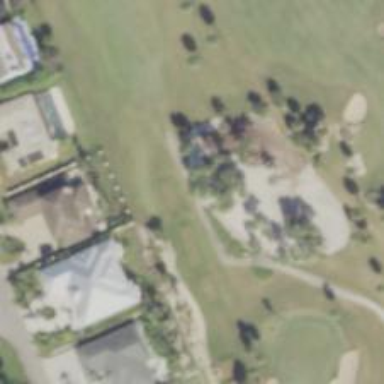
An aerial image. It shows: Golf cartpath that is also road path.